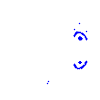
Particle: proton